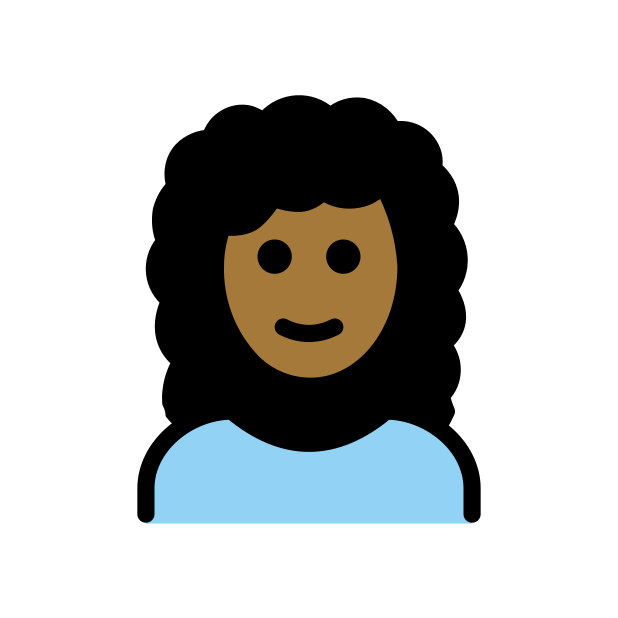
woman: medium-dark skin tone, curly hair